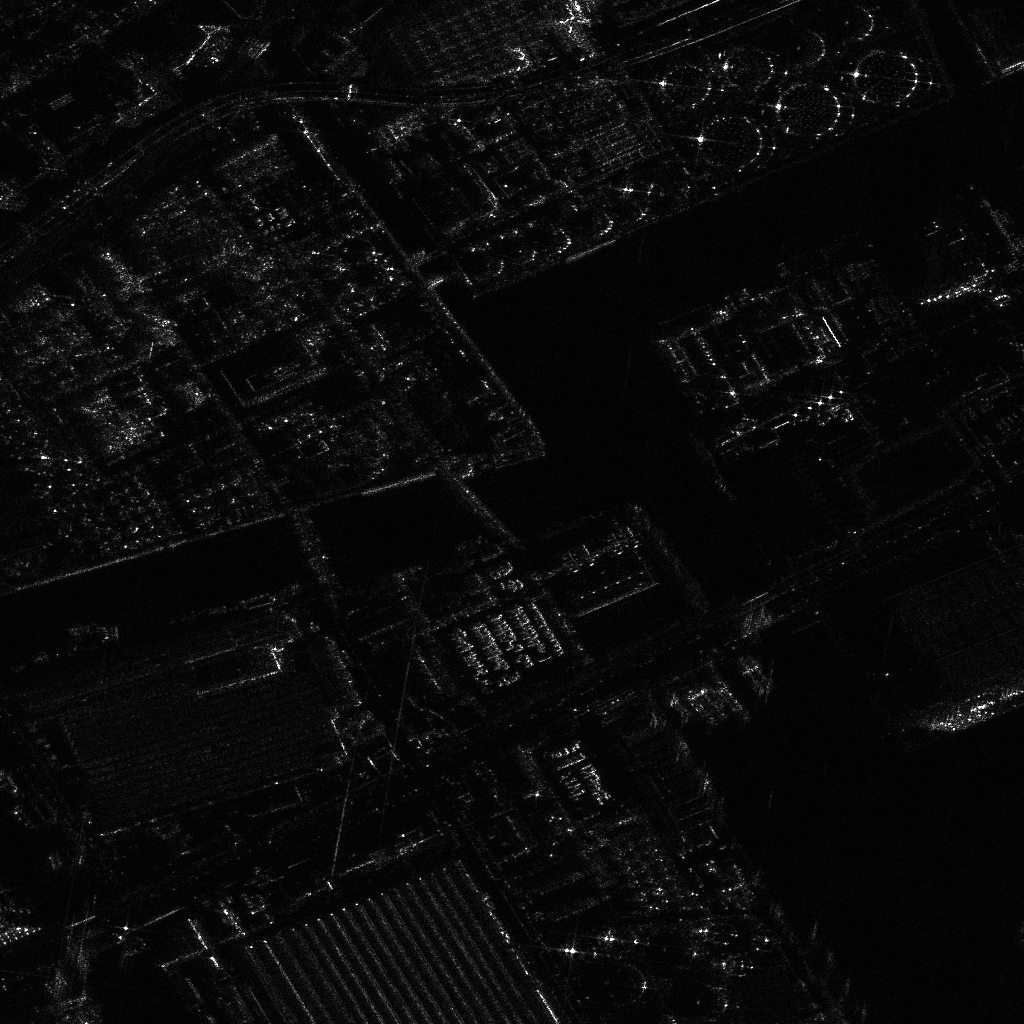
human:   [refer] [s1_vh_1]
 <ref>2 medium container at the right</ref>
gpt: <box>[[70, 65, 76, 66, 59], [68, 67, 73, 68, 59]]</box>

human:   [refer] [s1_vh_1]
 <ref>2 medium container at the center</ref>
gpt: <box>[[64, 68, 68, 70, 60], [65, 67, 71, 69, 60]]</box>